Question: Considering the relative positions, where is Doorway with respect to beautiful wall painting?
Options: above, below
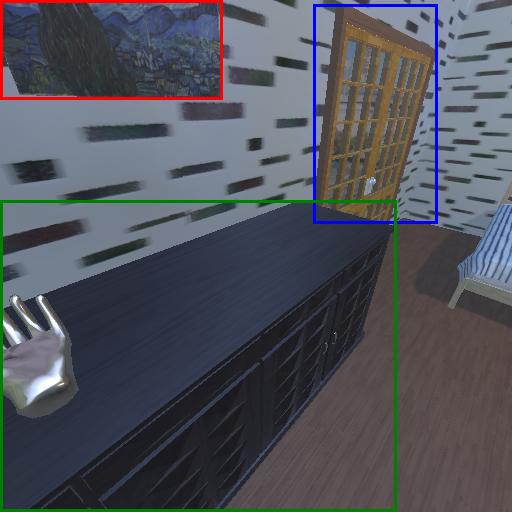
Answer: above